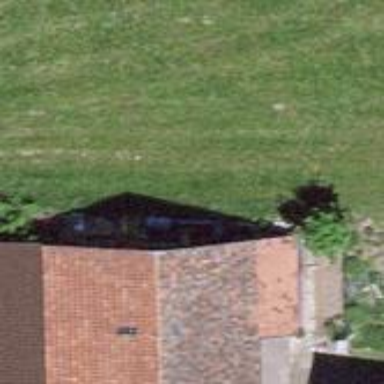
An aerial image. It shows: Barn.